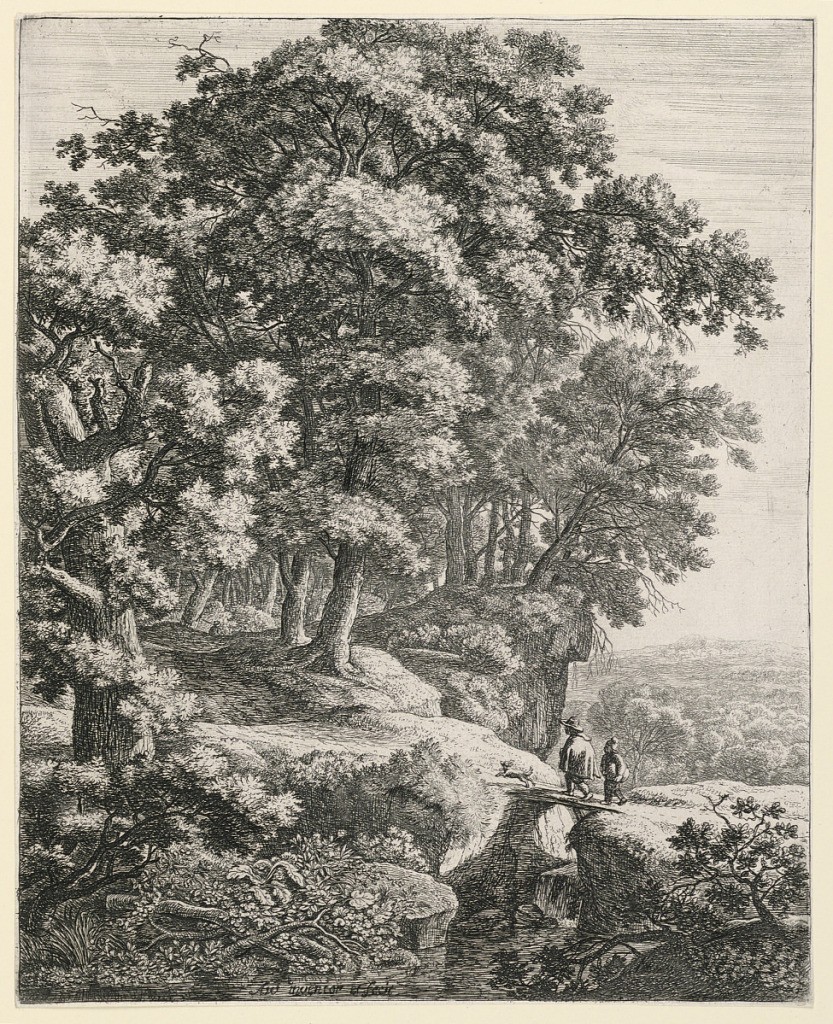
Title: Wooded Landscape, With Two Figures on a Bridge
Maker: Antoni Waterloo, 1618–1677
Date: ca. 1650
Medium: Etching on paper
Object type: Print
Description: In a wooded landscape a man and a boy bearing a large bundle cross a small footbridge across a low waterfall. A dog runs ahead of them. Low hills in right distance.